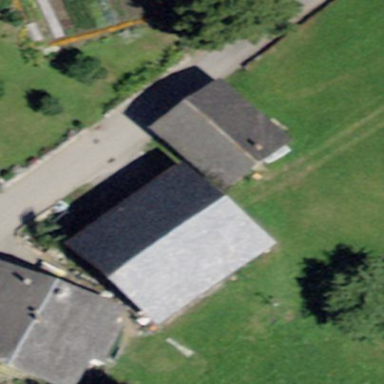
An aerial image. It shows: Shed building.